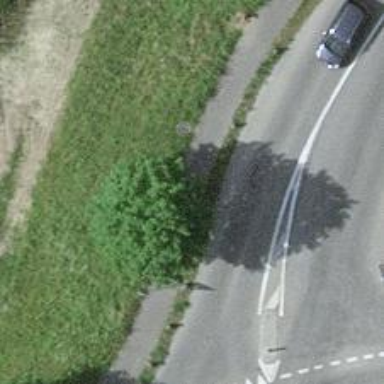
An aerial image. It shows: Cycleway.